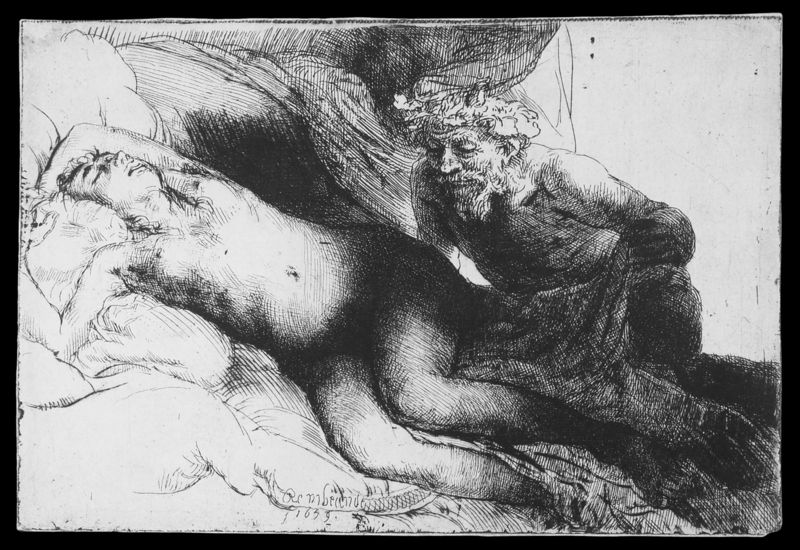
Titel: Jupiter und Antiope (Große Platte)
Künstler: Harmensz van Rijn Rembrandt
Institution: Berlin, Kupferstichkabinett (I auf Japan); Amsterdam, Rijksmuseum, Rijksprentenkabinet (I auf Japan); London, National Gallery (I)
Schlagwörter: akt, mann, nackt, schatten, schlaf, weiß, busen, frau, grau, mund, nase, schwarz, skizze, zeichnung, tuch, alt, bart, jung, arm, arme, augen, gesicht, vollbart, vorhang, haare, decke, locken, bein, brüste, liegen, schlafen, schlafend, alter mann, linien, füsse, kissen, polster, bett, nabel, bauch, liegend, vagina, striche, fuss, druck, schraffur, schwarz weiß, stich, lockig, pölster, ausgestreckt, teufel, satyr, lust, nymphe, hörner, schaten, kupferstich, liegt, bewunderung, decken, schläft, scharf, titten, geil, sibylle, vgina, lustvoll, sibille, will ficken, schlafhaltung